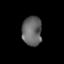
Tissue: lung
Cell type: Endothelial cells
Senescence score: 0.609
Nuclear area (px): 573
Mean DAPI intensity: 101.916